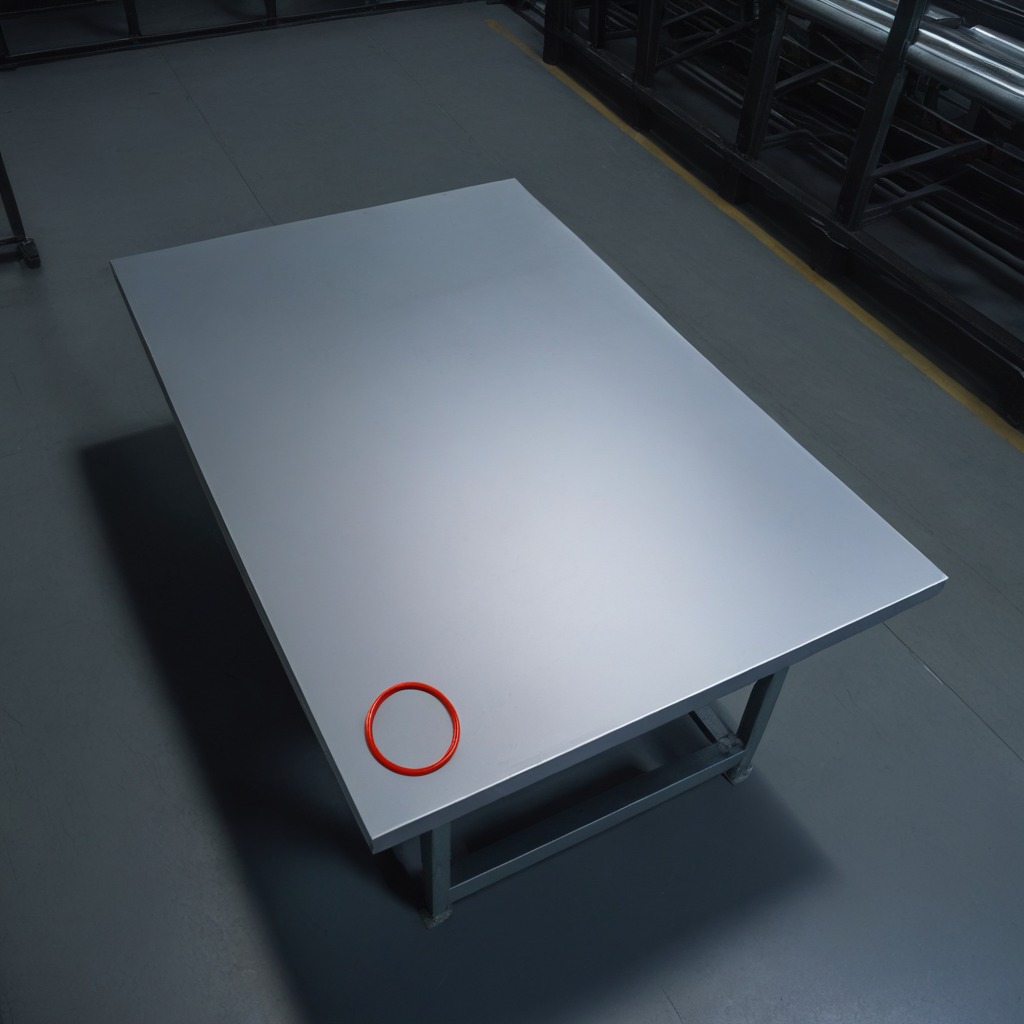
A rubber O-ring is lying on the tabletop.